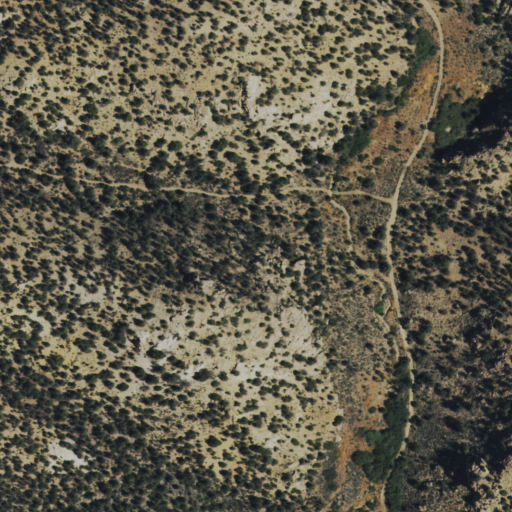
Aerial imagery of valley in Nevada named Wood Tick Canyon containing evergreen forest and shrub